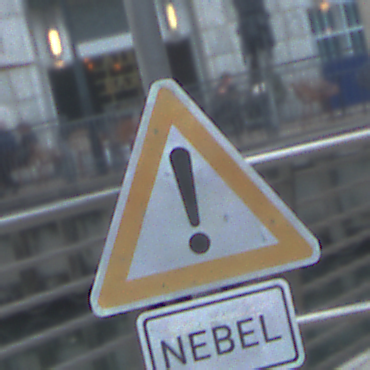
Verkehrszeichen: Gefahrenstelle
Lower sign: HinweiseAufGefahrenDurchVerbaleAngabe10
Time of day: MorningAfternoon
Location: Outdoor (Urban)
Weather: PartlyCloudy
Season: NotSpecified
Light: Natural